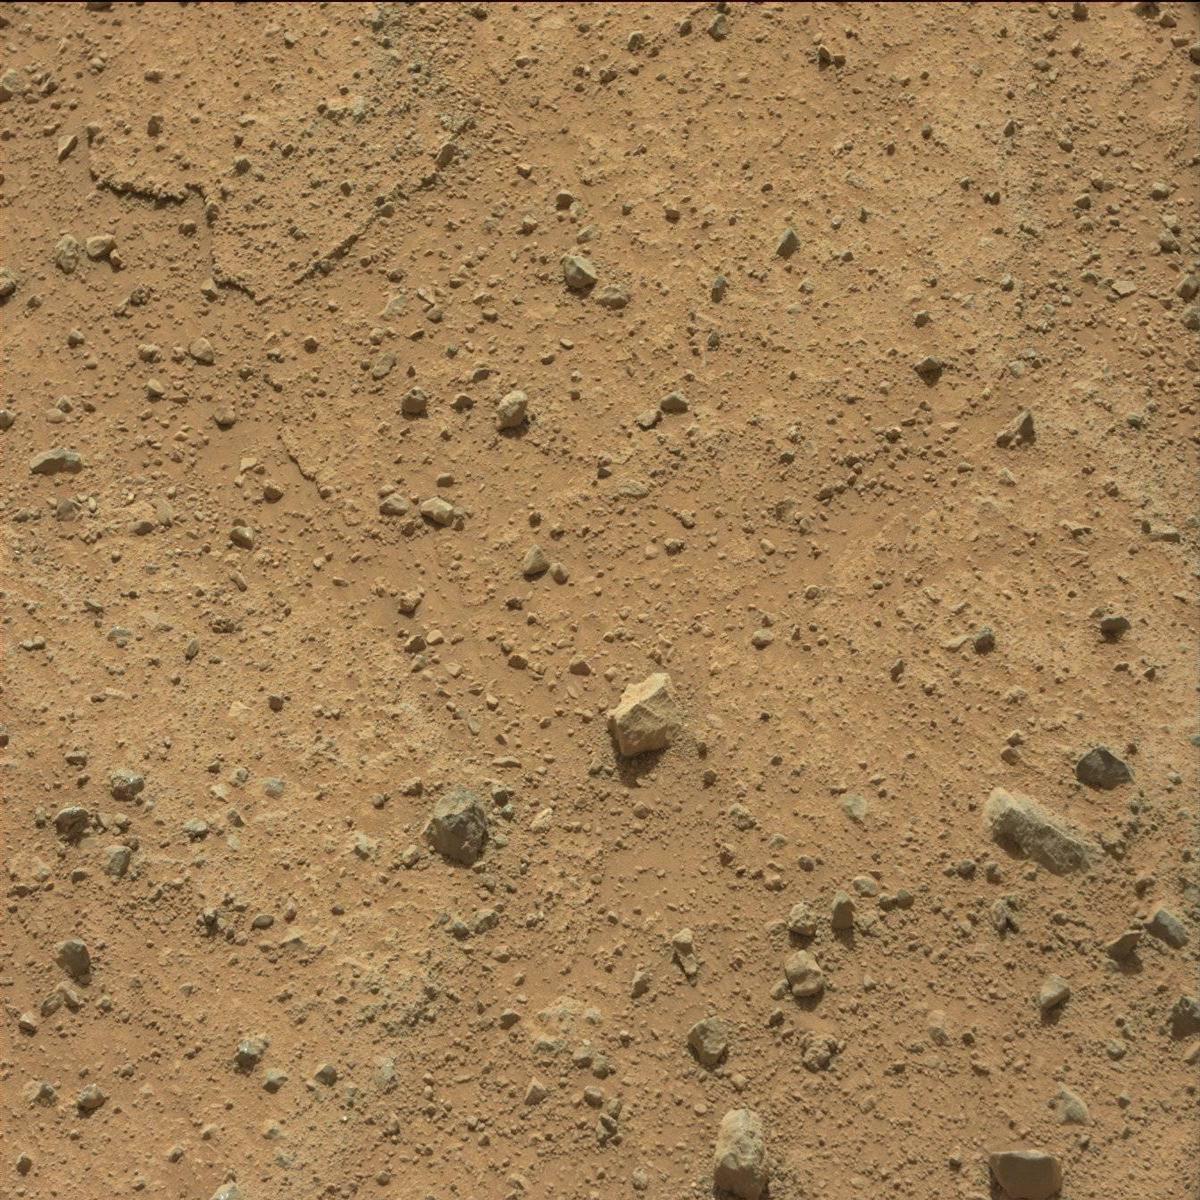
Terrain classes present: Bedrock, Rock, Sand / Soil